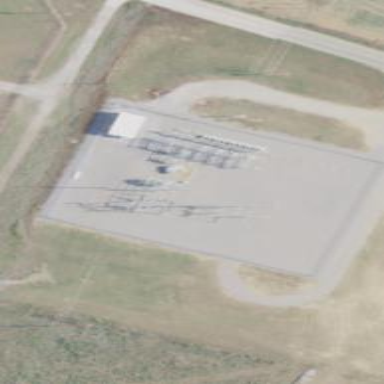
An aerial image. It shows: There is distribution substation enclosed by fence.